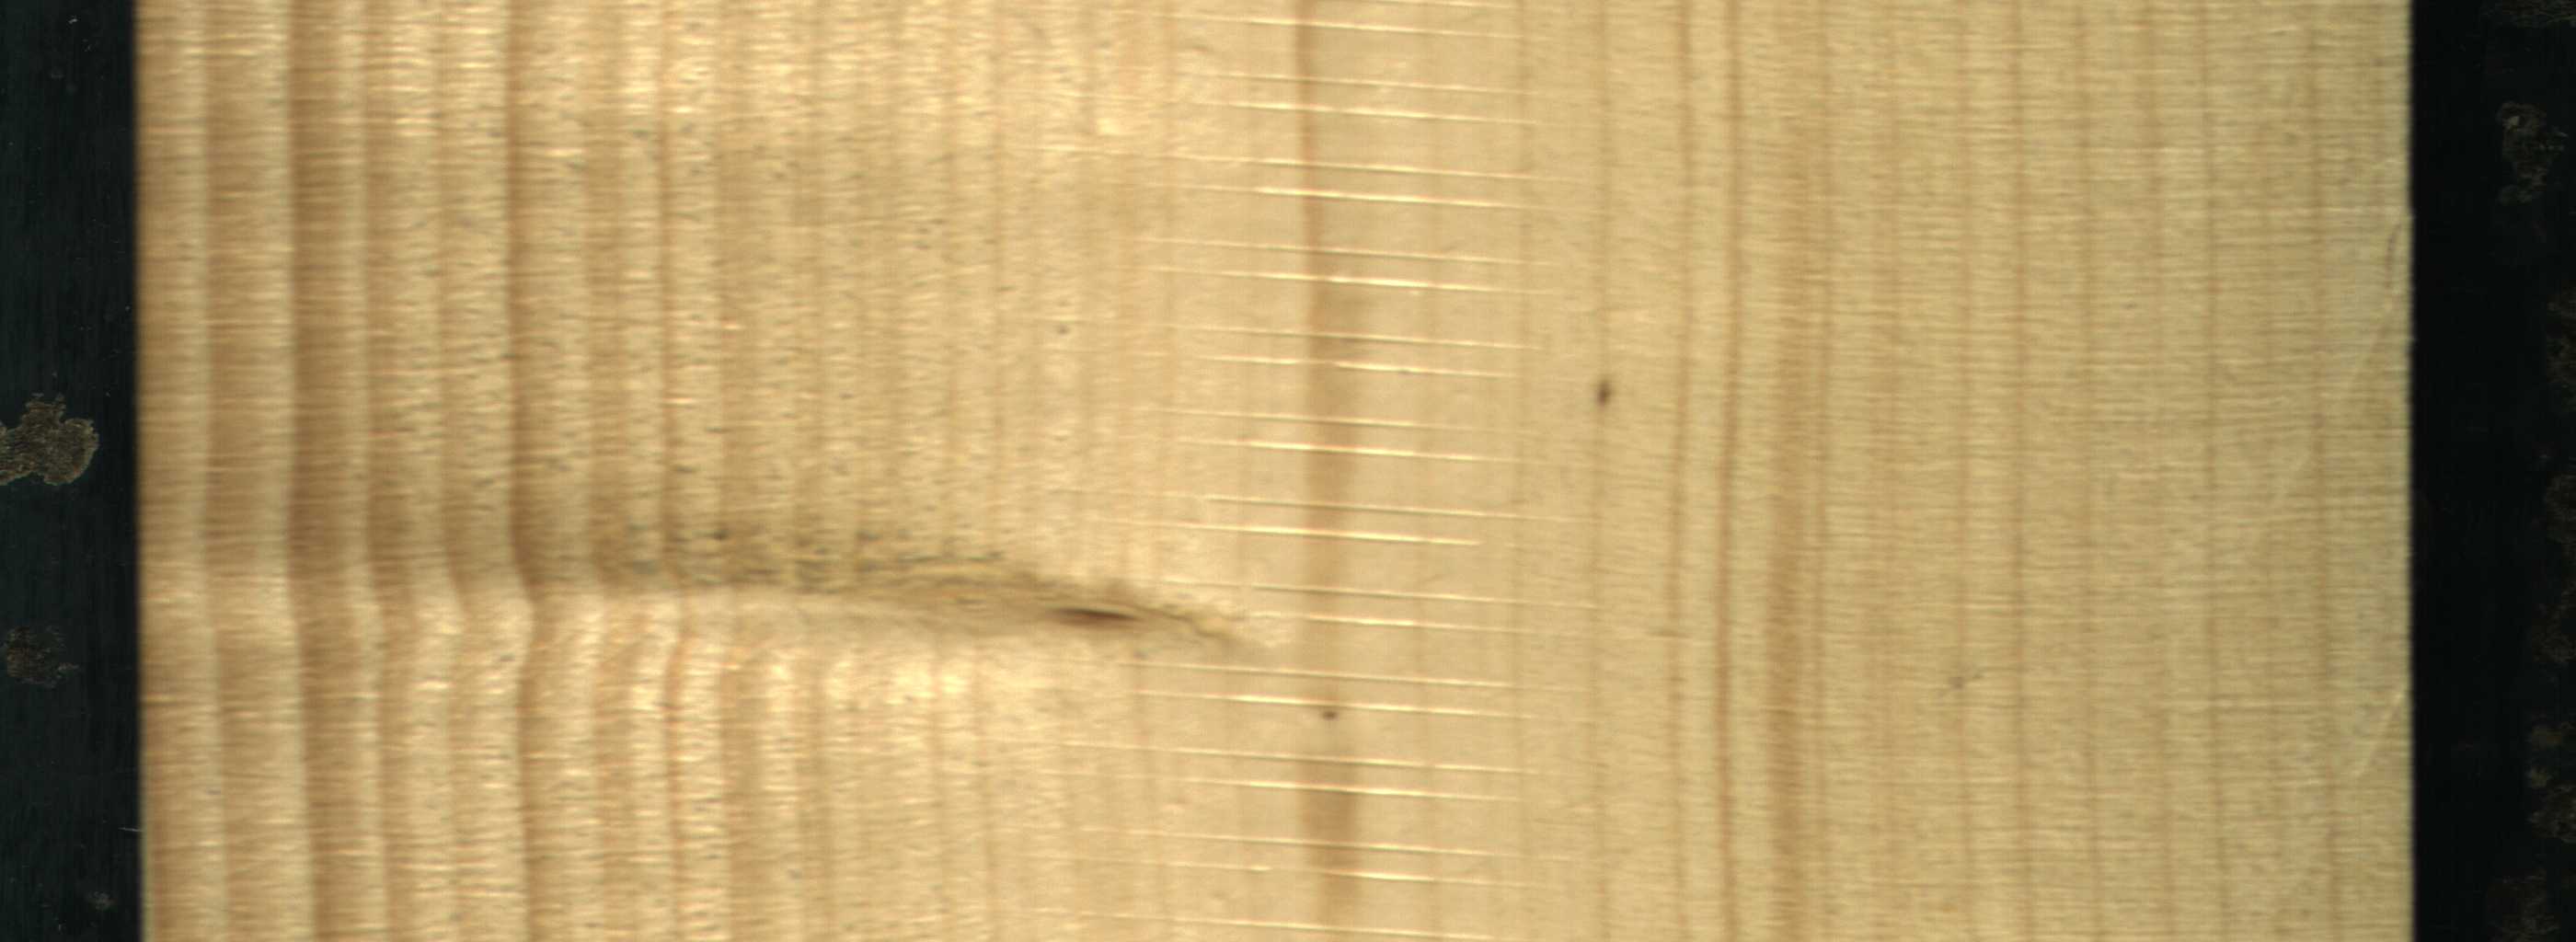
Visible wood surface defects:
Live_Knot